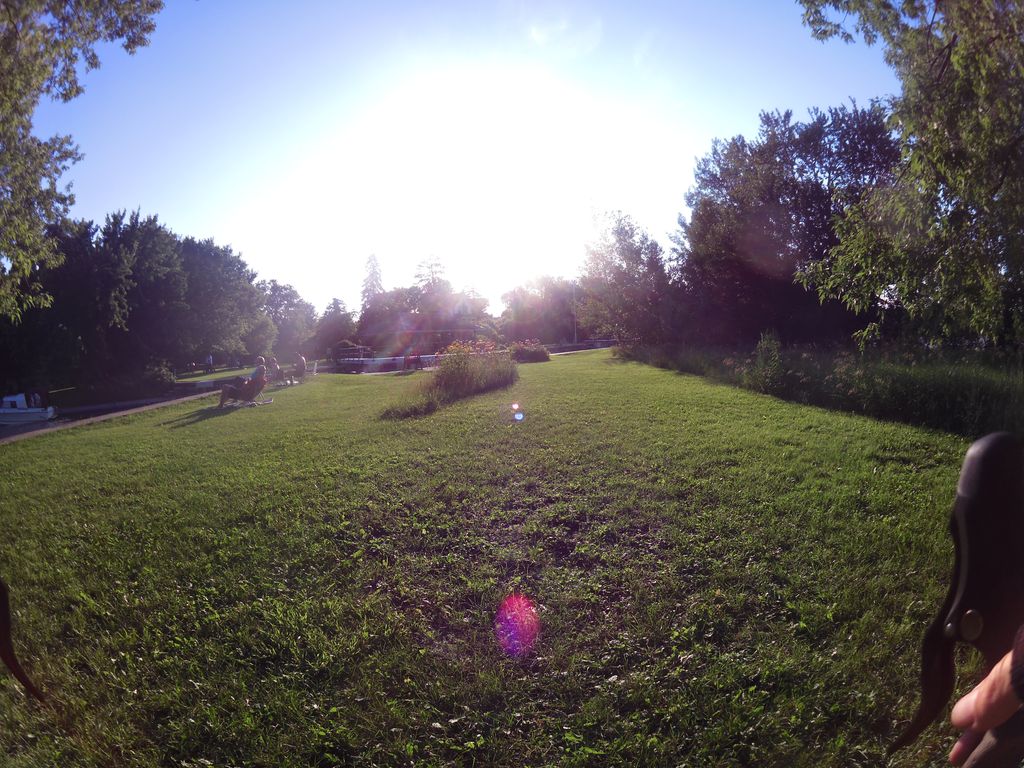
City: ottawa-gatineau